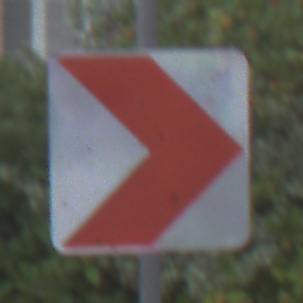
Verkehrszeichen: RichtungstafelnInKurvenKleinLinks
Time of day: MorningAfternoon
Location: Outdoor (Urban)
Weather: Overcast
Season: NotSpecified
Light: Natural